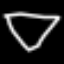
Label: diamond